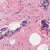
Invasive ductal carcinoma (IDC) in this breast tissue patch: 0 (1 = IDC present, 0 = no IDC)